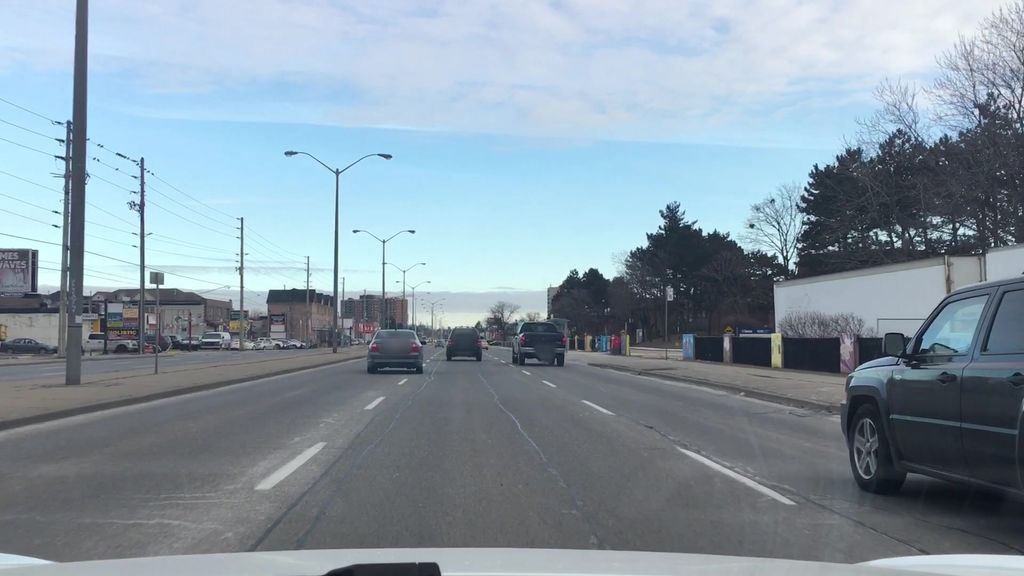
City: toronto